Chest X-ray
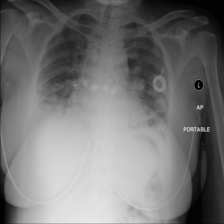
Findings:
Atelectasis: negative
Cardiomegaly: negative
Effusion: negative
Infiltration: negative
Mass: positive
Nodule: positive
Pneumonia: positive
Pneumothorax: negative
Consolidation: positive
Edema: negative
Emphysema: negative
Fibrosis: negative
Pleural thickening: negative
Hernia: negative